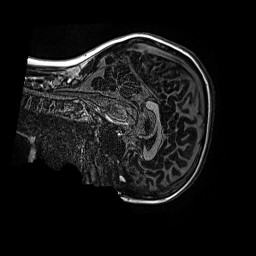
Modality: MP2RAGE
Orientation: sagittal
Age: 12
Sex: male
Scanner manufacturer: siemens
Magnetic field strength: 3 T
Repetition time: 4 s
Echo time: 0.00299 s